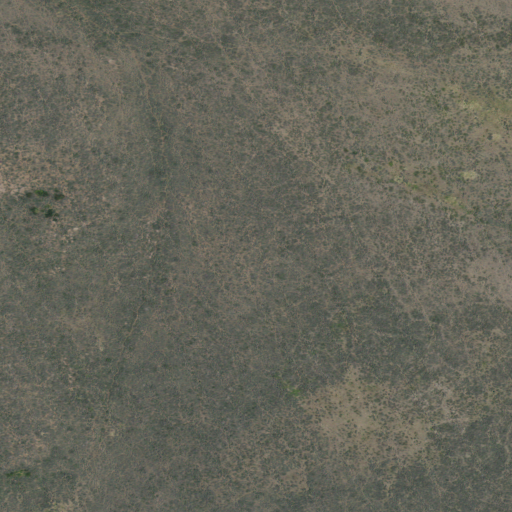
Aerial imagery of cliff(s) in Idaho named China Point containing only shrub